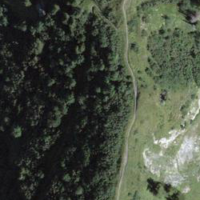
EUNIS habitat code: 32
Species observed at this site:
Ranunculus platanifolius
Leucanthemum vulgare
Rosa pendulina